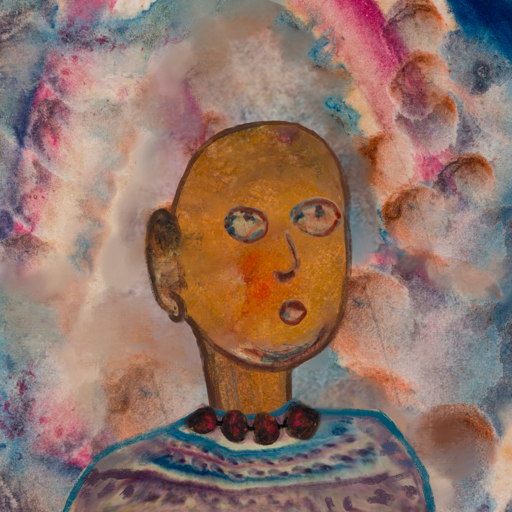
Background: Rupkatha, Head And Neck Side: Pipe, Face Side: Orphan, Bust: HillGirl, Hair Side: Blank, Head Accessory: Blank, Second Necklace: Blank, Necklace: Mosgoul, Baby: Blank